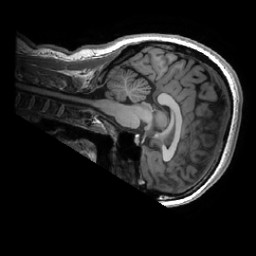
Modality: T1w
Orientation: sagittal
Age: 30
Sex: female
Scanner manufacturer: ge
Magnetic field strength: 3 T
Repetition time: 0.0073 s
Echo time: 0.003 s